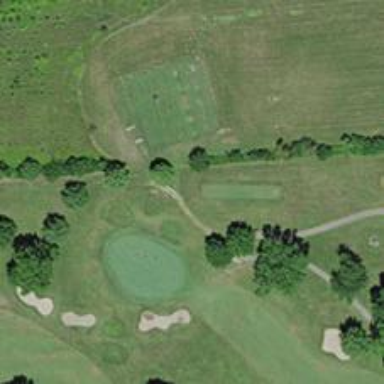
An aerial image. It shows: Path for golf carts.